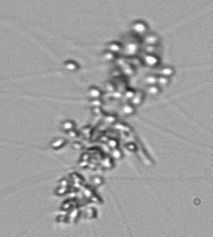
Label: Chaetoceros_didymus_TAG_external_flagellate